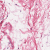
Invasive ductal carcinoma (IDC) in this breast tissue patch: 0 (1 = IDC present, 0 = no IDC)